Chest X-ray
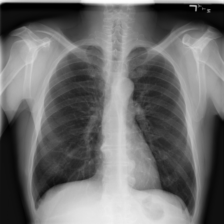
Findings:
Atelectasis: negative
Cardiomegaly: negative
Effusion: negative
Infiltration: negative
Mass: negative
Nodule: negative
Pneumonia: negative
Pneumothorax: negative
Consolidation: negative
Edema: negative
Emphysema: negative
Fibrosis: negative
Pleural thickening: negative
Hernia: negative